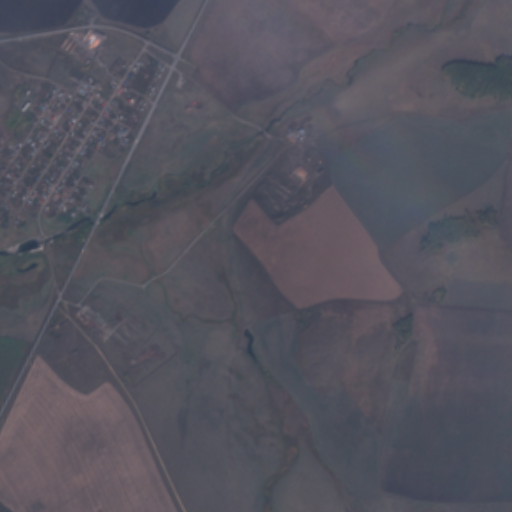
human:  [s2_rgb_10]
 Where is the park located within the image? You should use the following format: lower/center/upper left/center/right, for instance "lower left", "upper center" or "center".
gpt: The park is located in the upper left of the image.
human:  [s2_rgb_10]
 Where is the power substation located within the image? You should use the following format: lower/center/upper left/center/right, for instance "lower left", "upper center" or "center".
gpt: The power substation is located in the upper left of the image.
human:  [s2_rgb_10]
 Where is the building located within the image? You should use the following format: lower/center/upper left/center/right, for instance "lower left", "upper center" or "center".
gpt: There is no building in the image.